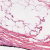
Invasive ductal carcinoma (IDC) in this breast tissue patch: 0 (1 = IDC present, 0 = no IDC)